The image is the raw time-domain waveform of a rolling-element bearing's vibration signal. What is the most likely bearing condition (normal, inner_race, outer_race, ball)?
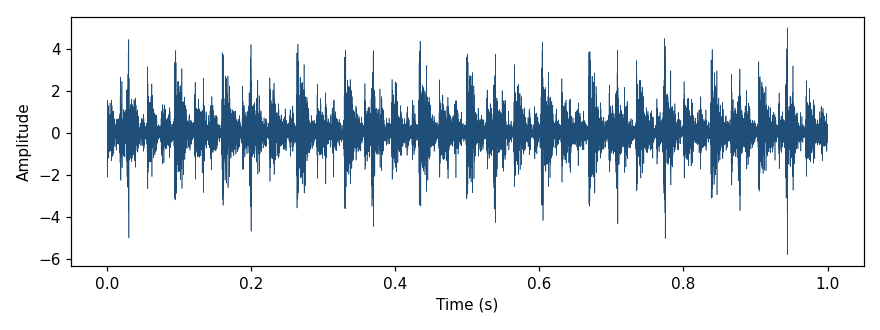
Answer: outer_race